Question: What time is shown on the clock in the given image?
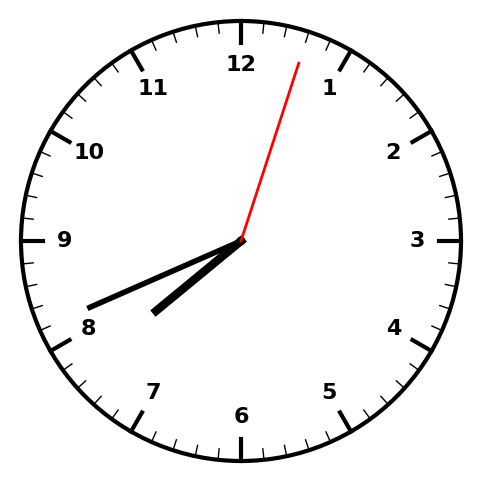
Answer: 07:41:03